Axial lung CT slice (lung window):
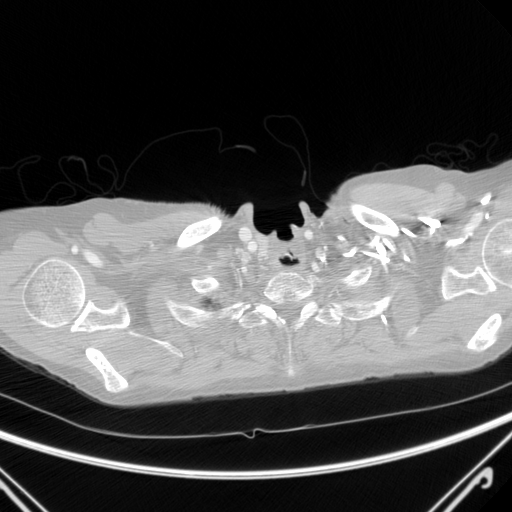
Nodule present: no